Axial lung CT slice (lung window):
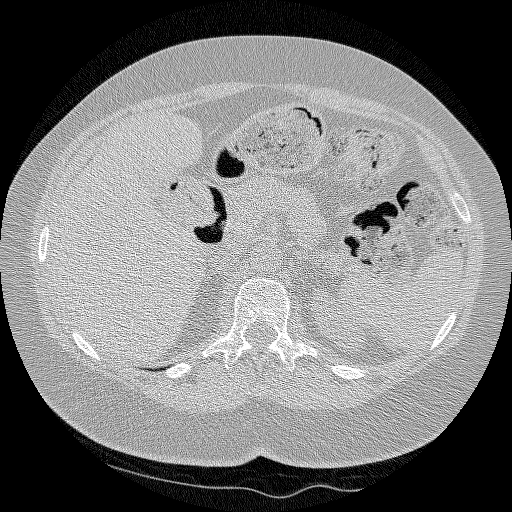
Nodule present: no